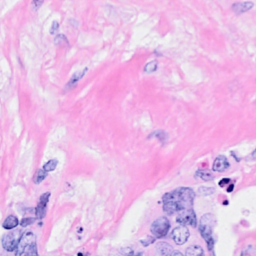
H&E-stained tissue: Breast